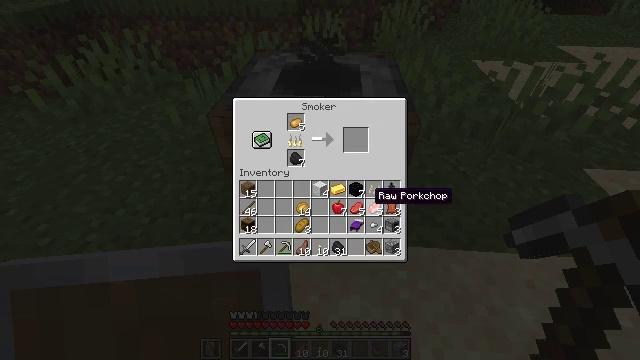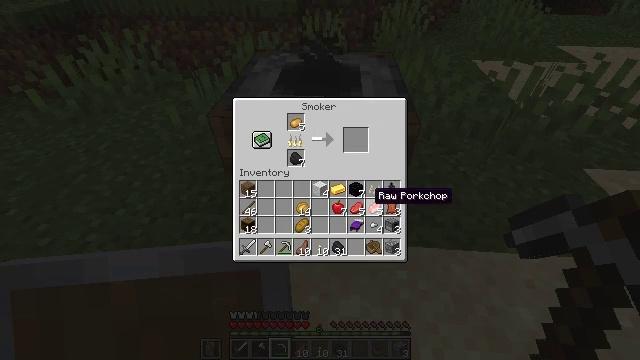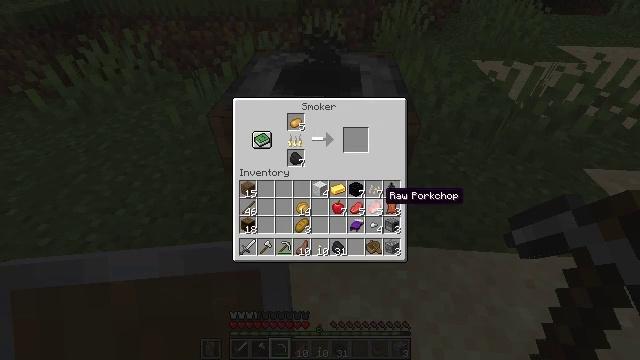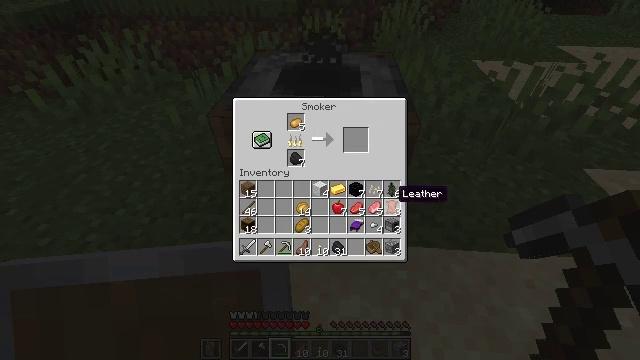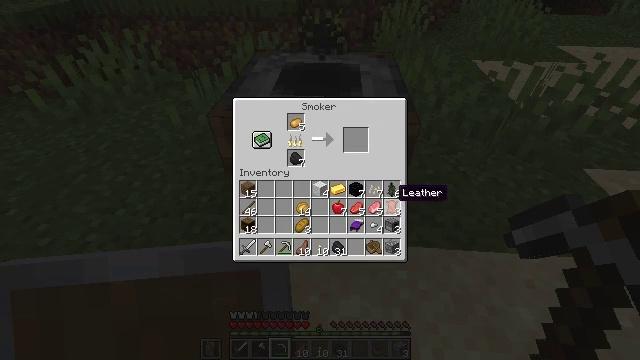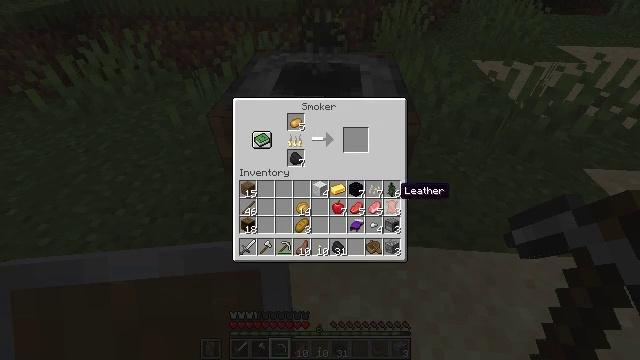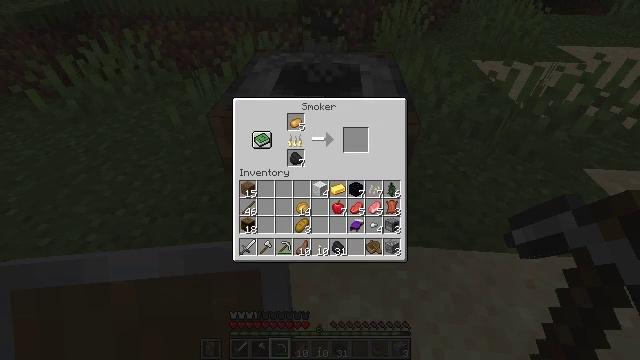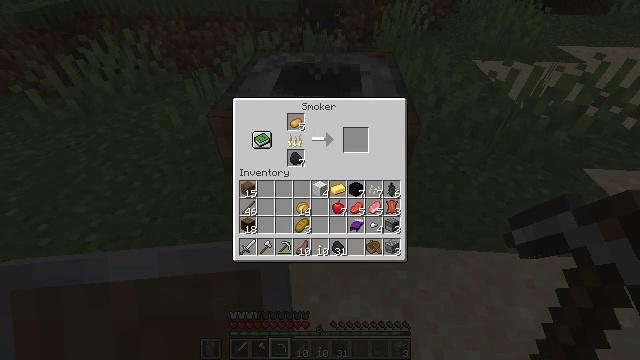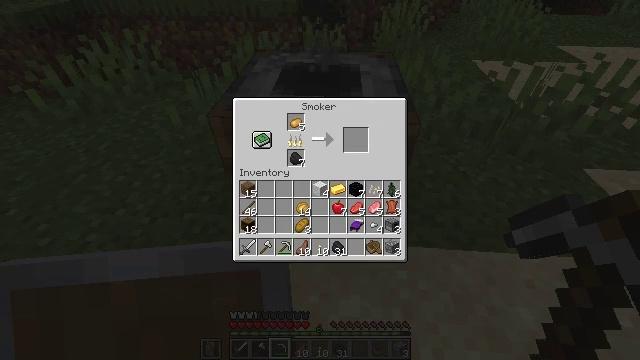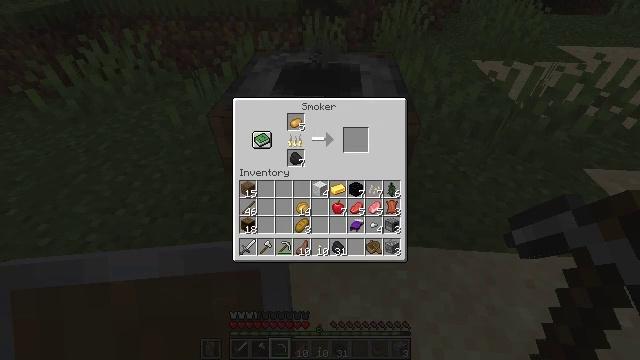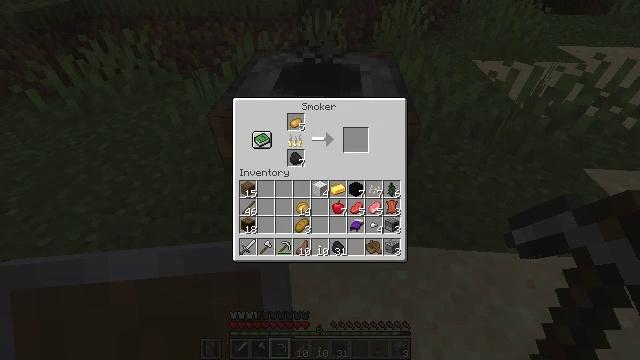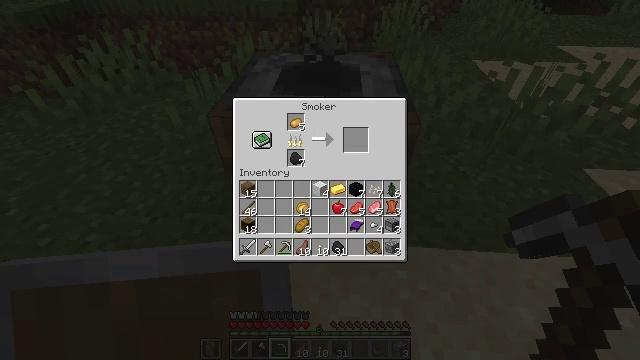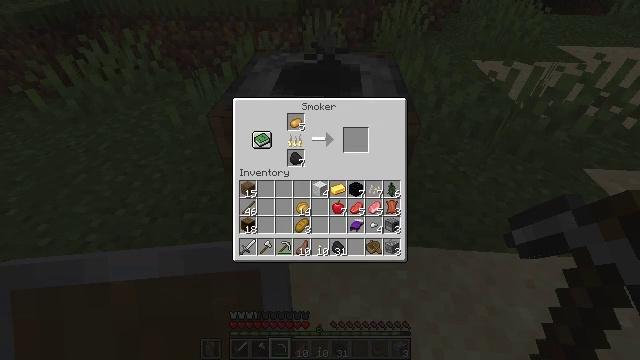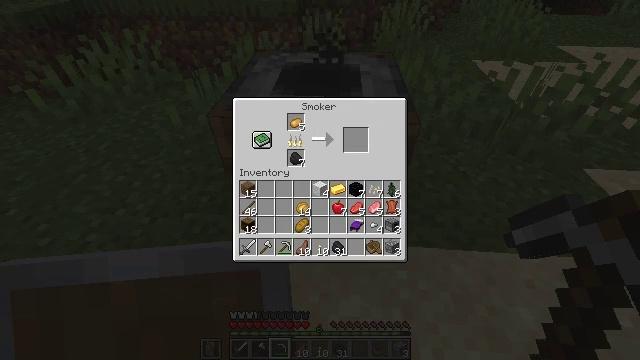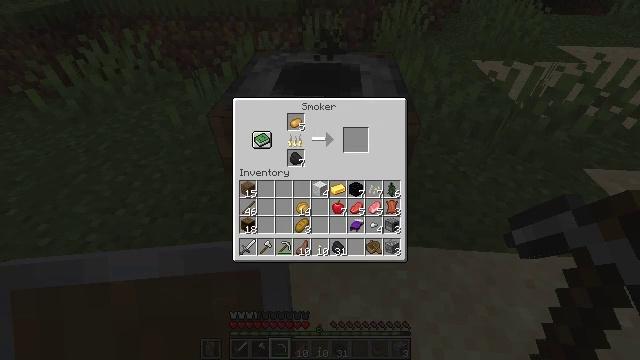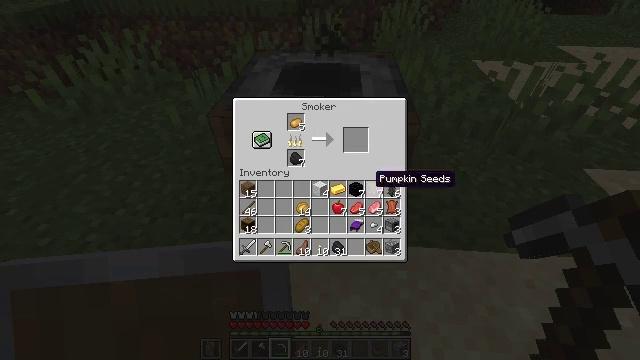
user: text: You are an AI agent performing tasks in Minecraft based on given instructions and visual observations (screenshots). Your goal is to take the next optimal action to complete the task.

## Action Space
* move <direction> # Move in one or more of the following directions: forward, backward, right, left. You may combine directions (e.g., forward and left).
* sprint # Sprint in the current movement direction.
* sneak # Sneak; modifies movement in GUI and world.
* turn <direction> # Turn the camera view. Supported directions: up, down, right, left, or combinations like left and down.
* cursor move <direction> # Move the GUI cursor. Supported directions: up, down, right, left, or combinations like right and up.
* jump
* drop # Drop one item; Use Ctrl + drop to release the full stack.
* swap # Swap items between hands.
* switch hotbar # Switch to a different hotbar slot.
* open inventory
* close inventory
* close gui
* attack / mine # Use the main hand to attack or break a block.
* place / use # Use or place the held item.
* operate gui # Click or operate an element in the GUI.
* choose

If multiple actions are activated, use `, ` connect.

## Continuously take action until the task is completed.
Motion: motion action
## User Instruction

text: Interact with the furnace to craft a baked potato.
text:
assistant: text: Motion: no_op
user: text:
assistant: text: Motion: cursor move right
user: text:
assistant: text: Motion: cursor move right
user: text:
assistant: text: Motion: no_op
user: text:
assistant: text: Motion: no_op
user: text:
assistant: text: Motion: cursor move up
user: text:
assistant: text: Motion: cursor move left and up
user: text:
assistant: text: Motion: cursor move left and up
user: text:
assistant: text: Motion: no_op
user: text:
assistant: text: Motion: no_op
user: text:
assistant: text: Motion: cursor move right and down
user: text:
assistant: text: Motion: cursor move right and down
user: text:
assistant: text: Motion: no_op
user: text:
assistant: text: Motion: no_op
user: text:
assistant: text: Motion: cursor move left and down
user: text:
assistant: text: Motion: cursor move left and down
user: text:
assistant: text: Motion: cursor move down
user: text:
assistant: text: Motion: no_op
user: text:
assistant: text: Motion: cursor move left and up
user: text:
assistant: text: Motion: cursor move left and up
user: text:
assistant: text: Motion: no_op
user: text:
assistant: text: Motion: no_op
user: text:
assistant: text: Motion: no_op
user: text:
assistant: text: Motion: cursor move left
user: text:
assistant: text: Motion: no_op
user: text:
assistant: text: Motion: no_op
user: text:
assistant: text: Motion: no_op
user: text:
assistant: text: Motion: no_op
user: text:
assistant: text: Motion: cursor move right and up
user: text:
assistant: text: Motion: cursor move right and up